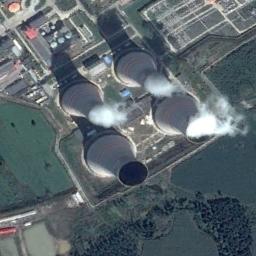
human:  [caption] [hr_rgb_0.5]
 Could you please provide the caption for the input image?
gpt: The thermal power station in this industrial park is emitting smoke .

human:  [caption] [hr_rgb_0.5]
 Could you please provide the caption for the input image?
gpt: Many buildings of different shapes are next to the thermal power station .

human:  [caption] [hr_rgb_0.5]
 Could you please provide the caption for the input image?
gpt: In the thermal power station, there are neatly planned plants, Equipment, and good greening  There are four cooling towers, Three are steaming, and there are large green areas around .

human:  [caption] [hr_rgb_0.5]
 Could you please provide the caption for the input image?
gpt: The thermal power station is on the grass next to some buildings .

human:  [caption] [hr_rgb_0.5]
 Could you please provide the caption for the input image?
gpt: There are four chimneys on the thermal power station beside some green meadows .